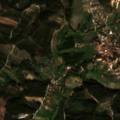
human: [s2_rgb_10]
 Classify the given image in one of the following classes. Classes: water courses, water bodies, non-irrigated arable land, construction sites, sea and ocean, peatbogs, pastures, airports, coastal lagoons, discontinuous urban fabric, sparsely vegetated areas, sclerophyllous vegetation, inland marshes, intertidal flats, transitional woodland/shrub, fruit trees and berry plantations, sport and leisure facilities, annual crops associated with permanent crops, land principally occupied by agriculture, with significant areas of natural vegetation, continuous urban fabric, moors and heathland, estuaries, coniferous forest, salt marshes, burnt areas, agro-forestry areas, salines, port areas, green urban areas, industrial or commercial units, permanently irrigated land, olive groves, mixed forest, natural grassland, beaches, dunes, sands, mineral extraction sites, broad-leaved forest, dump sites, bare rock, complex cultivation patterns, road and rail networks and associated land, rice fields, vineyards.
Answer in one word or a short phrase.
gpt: discontinuous urban fabric, annual crops associated with permanent crops, complex cultivation patterns, land principally occupied by agriculture, with significant areas of natural vegetation, broad-leaved forest, transitional woodland/shrub